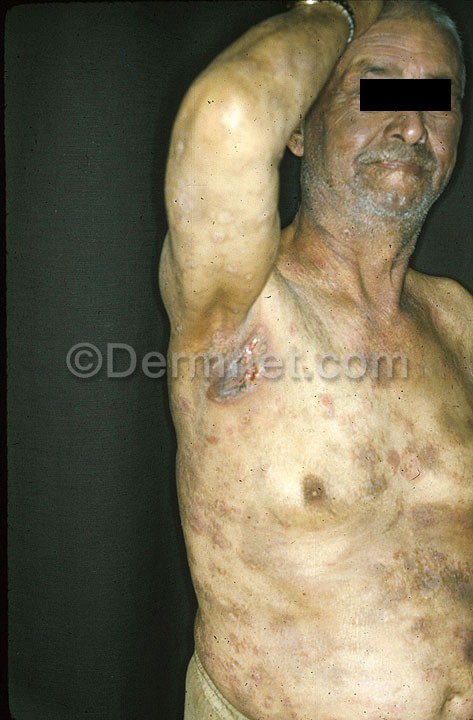
Disease: Actinic Keratosis Basal Cell Carcinoma and other Malignant Lesions